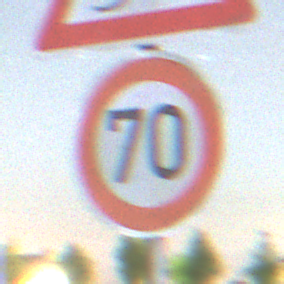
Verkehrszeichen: Geschwindigkeit70
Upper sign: SchleuderOderRutschgefahr
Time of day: Night
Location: Outdoor (Nature)
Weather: Clear
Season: NotSpecified
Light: Natural